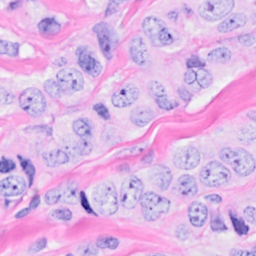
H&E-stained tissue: Breast